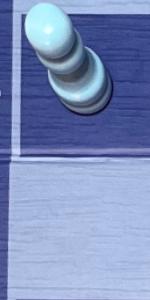
Label: Empty